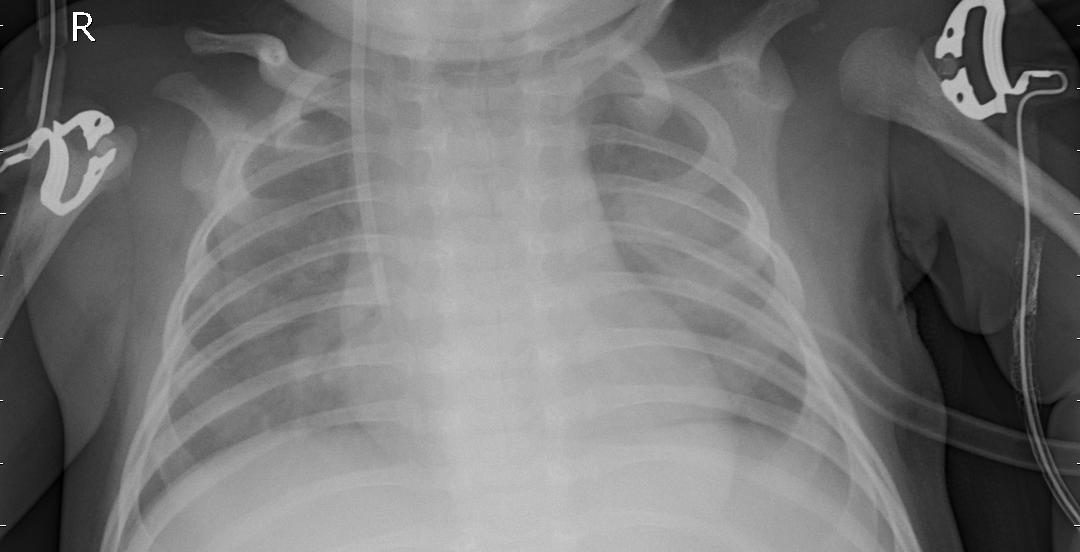
Diagnosis: PNEUMONIA